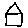
Label: house